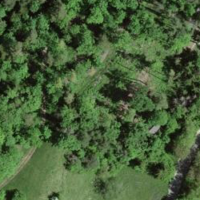
EUNIS habitat code: 44
Species observed at this site:
Oxalis acetosella